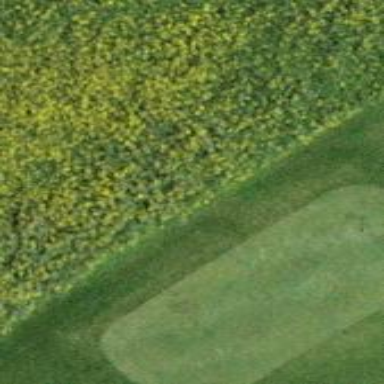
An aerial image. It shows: Golf tee.